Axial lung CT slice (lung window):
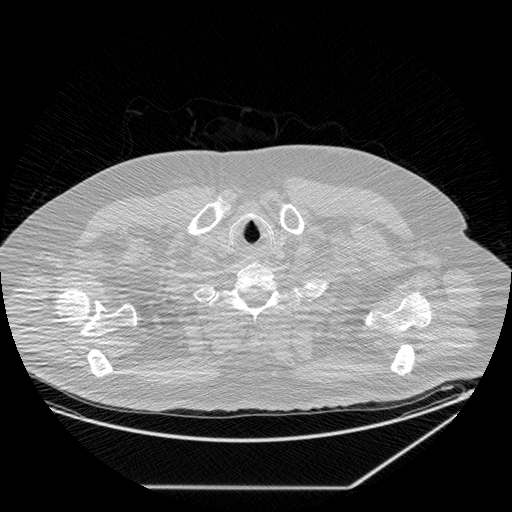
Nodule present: no